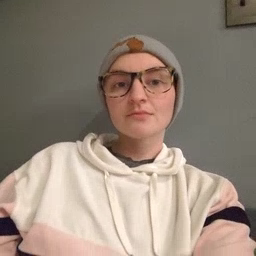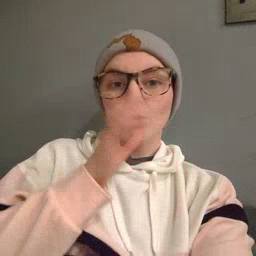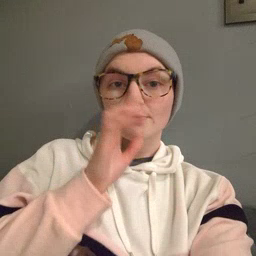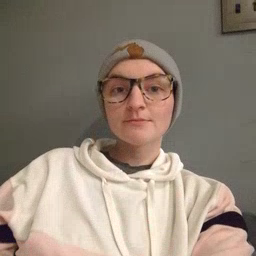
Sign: drink